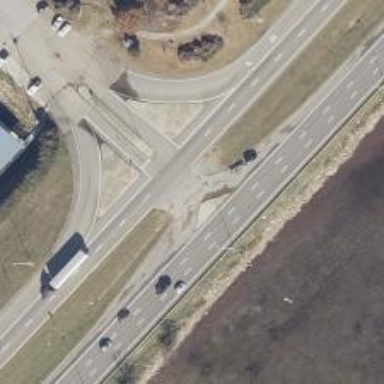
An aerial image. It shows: Trunk link highway.